Interaction volume radius: 5 \u00c5
Interaction volume height: 10 \u00c5
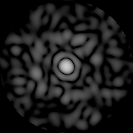
Disorder parameter: 0.8451